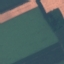
Land use / land cover: AnnualCrop